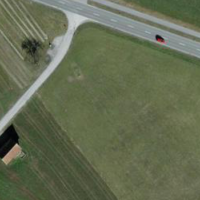
EUNIS habitat code: 24
Species observed at this site:
Streptopelia decaocto